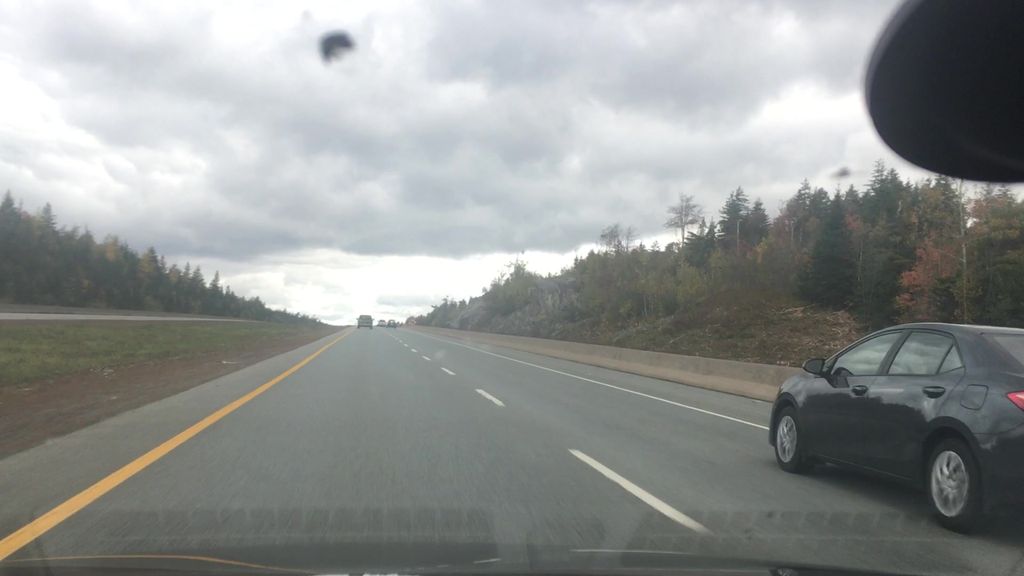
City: halifax